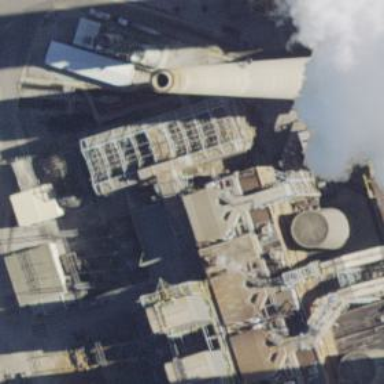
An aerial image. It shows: Generator powered by steam turbine.